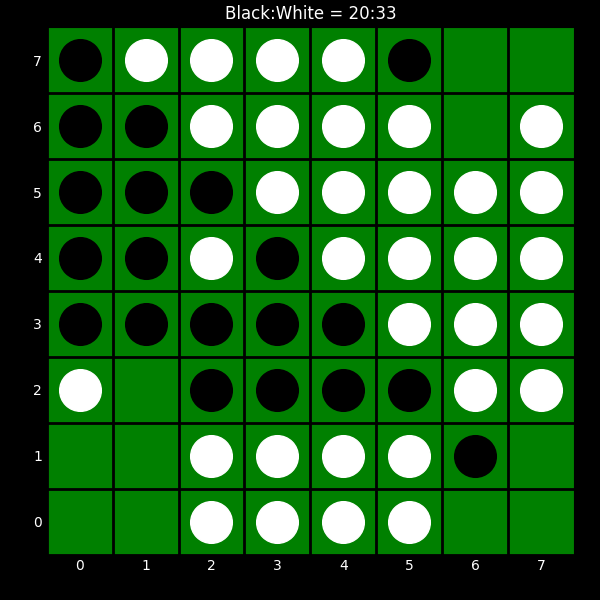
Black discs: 20
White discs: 33